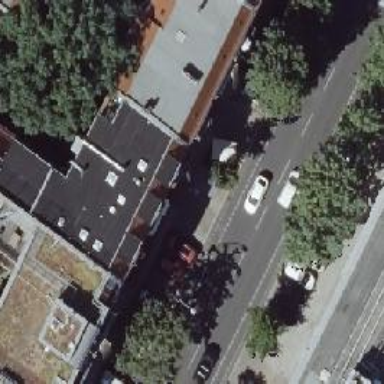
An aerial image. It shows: Restaurant.